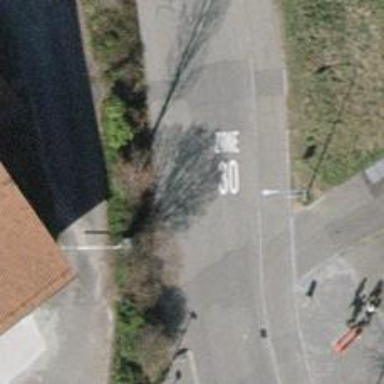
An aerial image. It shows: Bollard barrier.